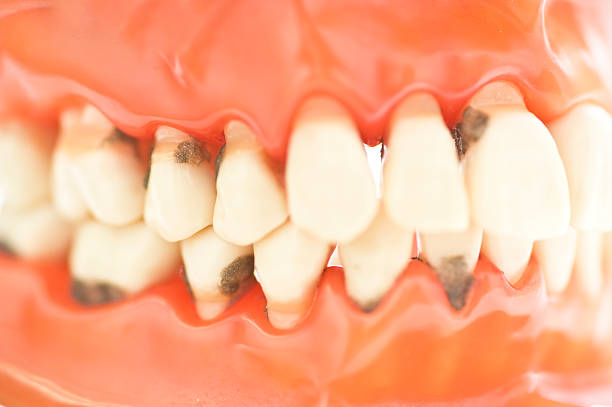
Condition: Caries